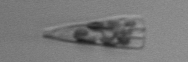
Label: Licmophora